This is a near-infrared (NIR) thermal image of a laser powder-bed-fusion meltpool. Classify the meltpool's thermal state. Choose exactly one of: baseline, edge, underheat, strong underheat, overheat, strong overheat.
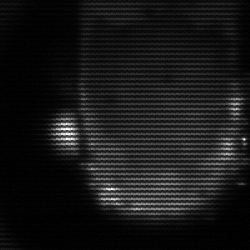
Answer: baseline